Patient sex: F
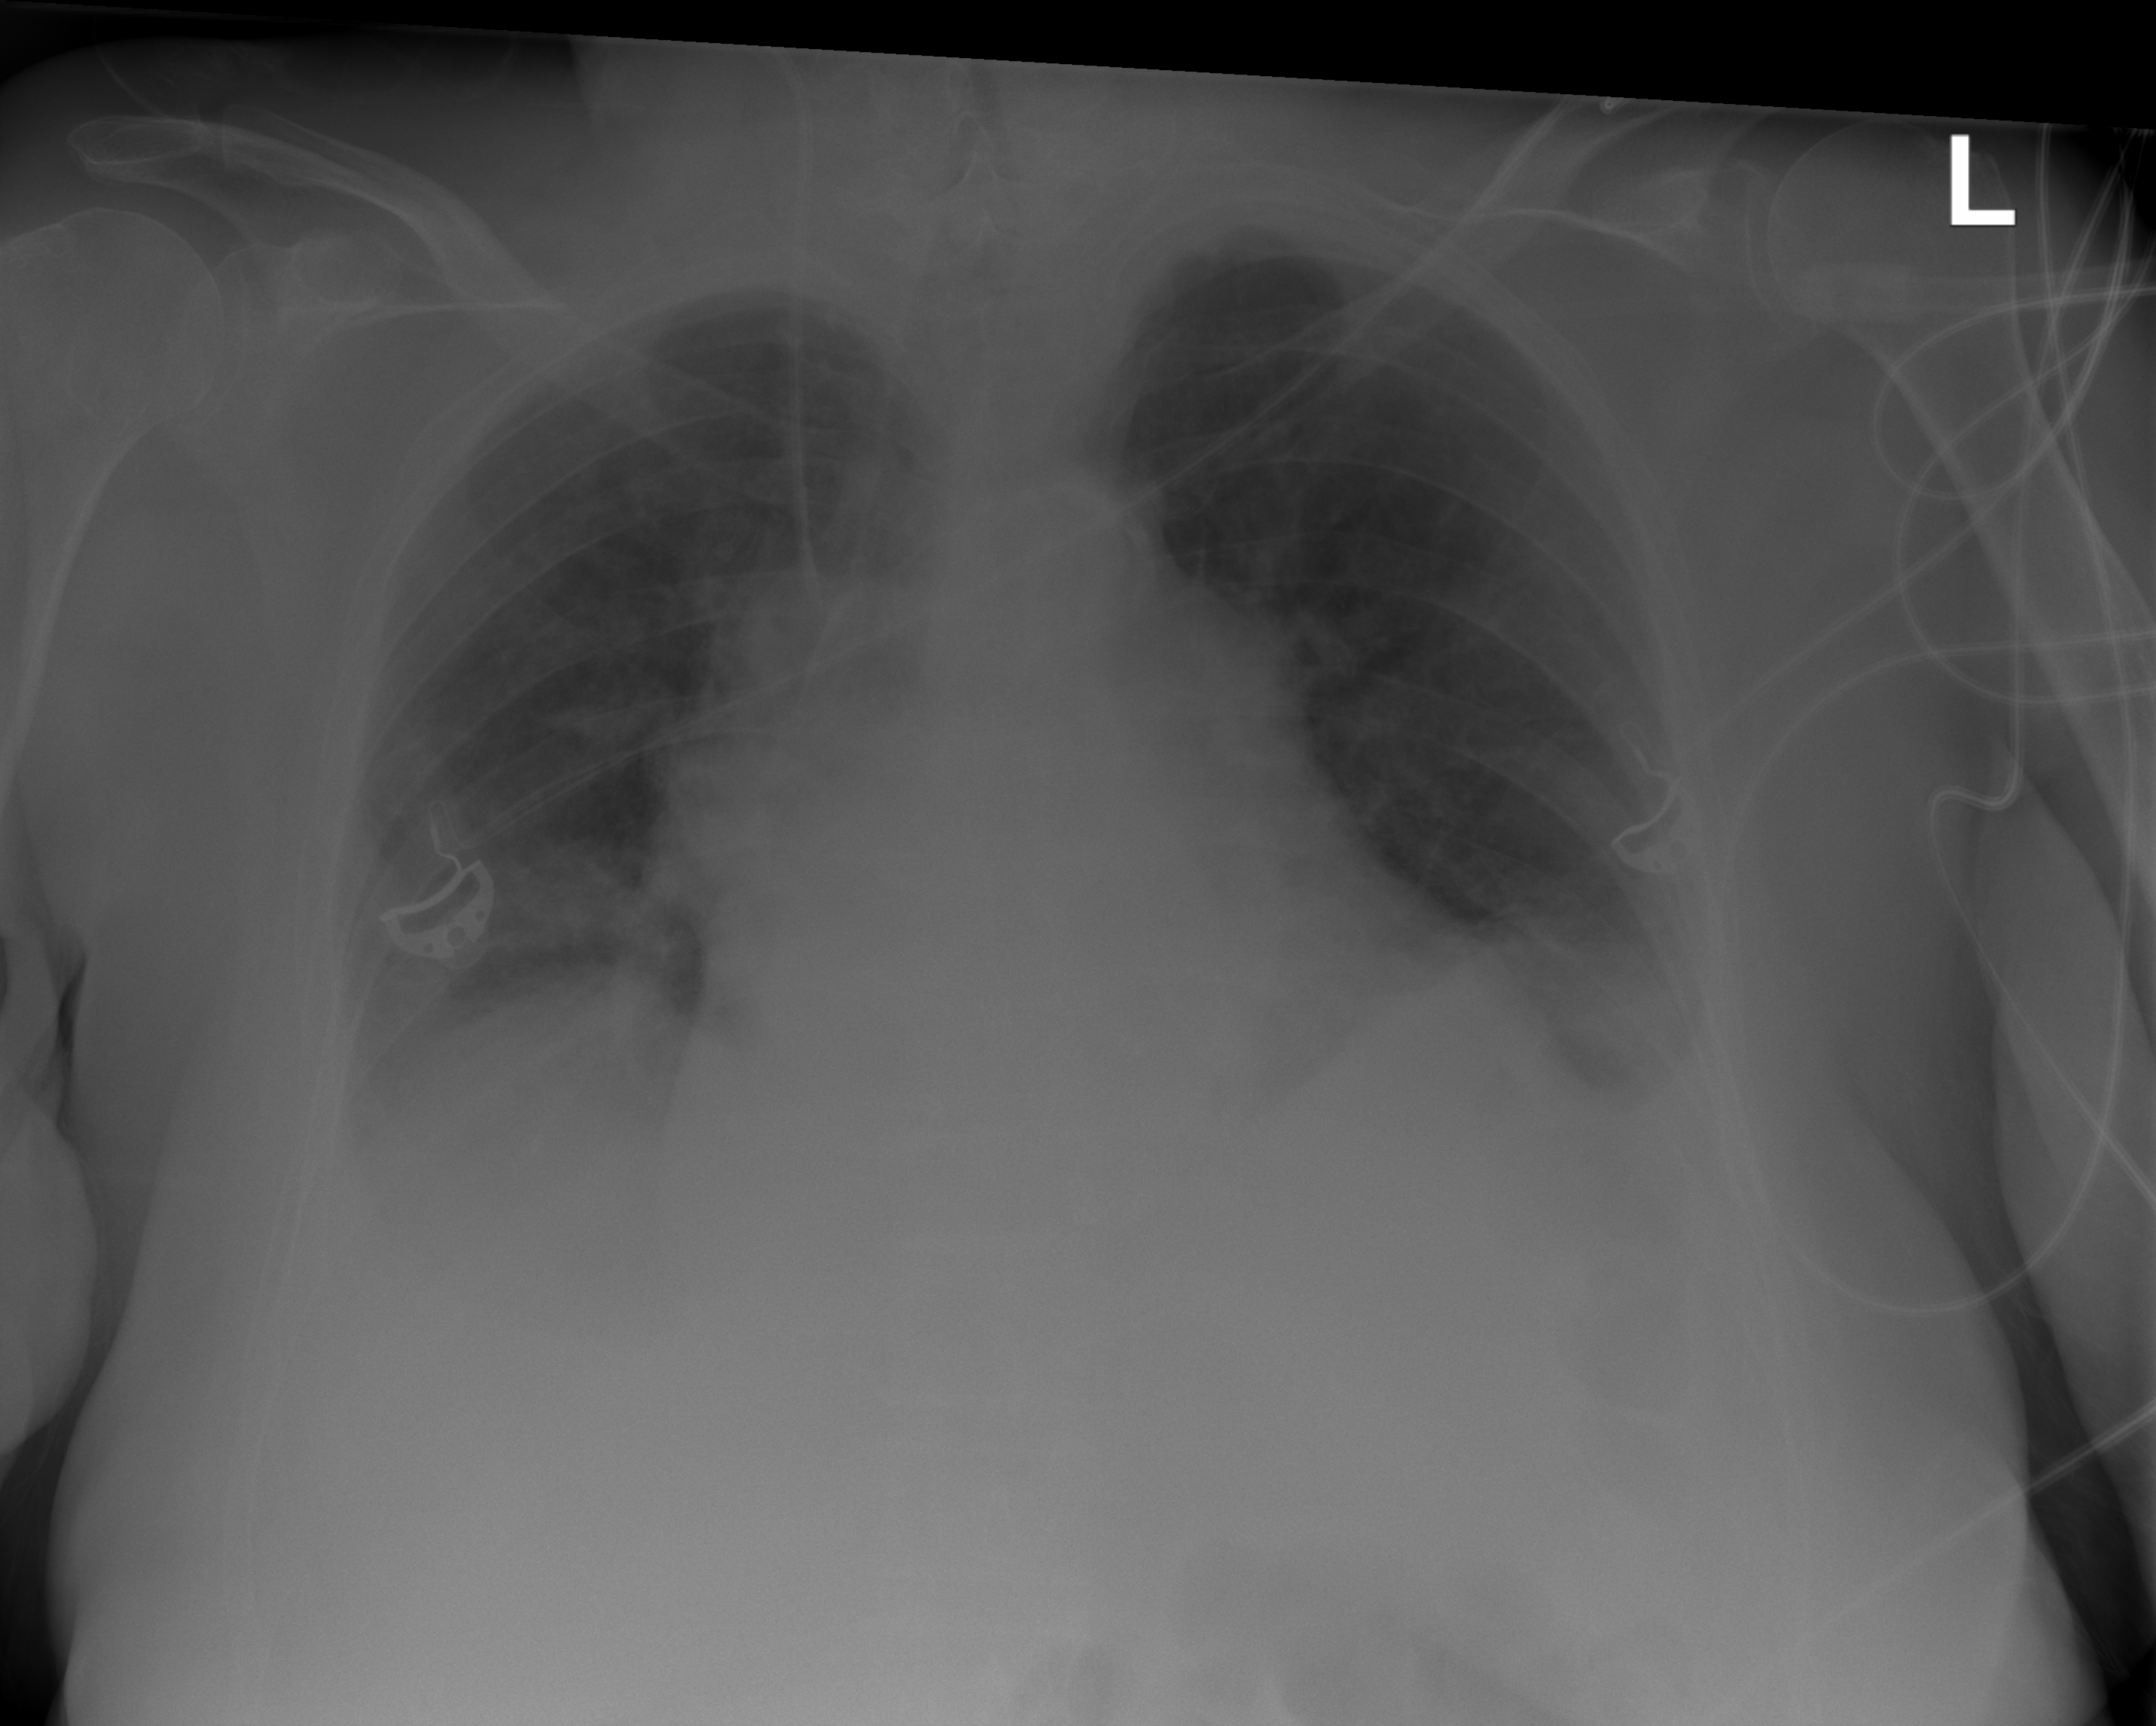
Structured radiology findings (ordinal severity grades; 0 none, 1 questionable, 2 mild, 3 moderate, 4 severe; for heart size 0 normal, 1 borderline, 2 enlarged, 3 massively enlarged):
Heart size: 2
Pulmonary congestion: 2
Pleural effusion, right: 2
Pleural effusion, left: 2
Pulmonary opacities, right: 1
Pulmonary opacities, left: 1
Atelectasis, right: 2
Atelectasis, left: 2